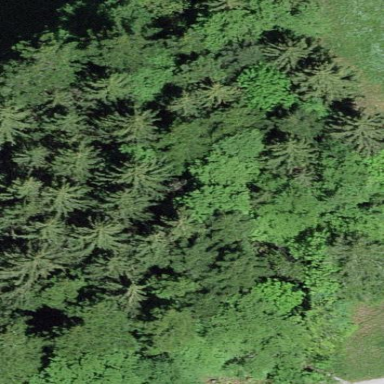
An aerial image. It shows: Forest with mixture of leaf types and cycles.